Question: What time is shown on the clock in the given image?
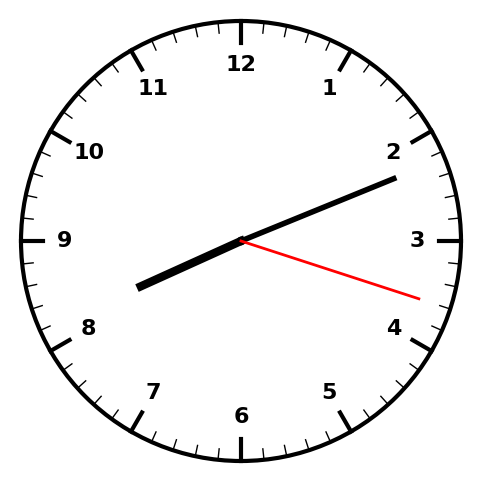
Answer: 08:11:18